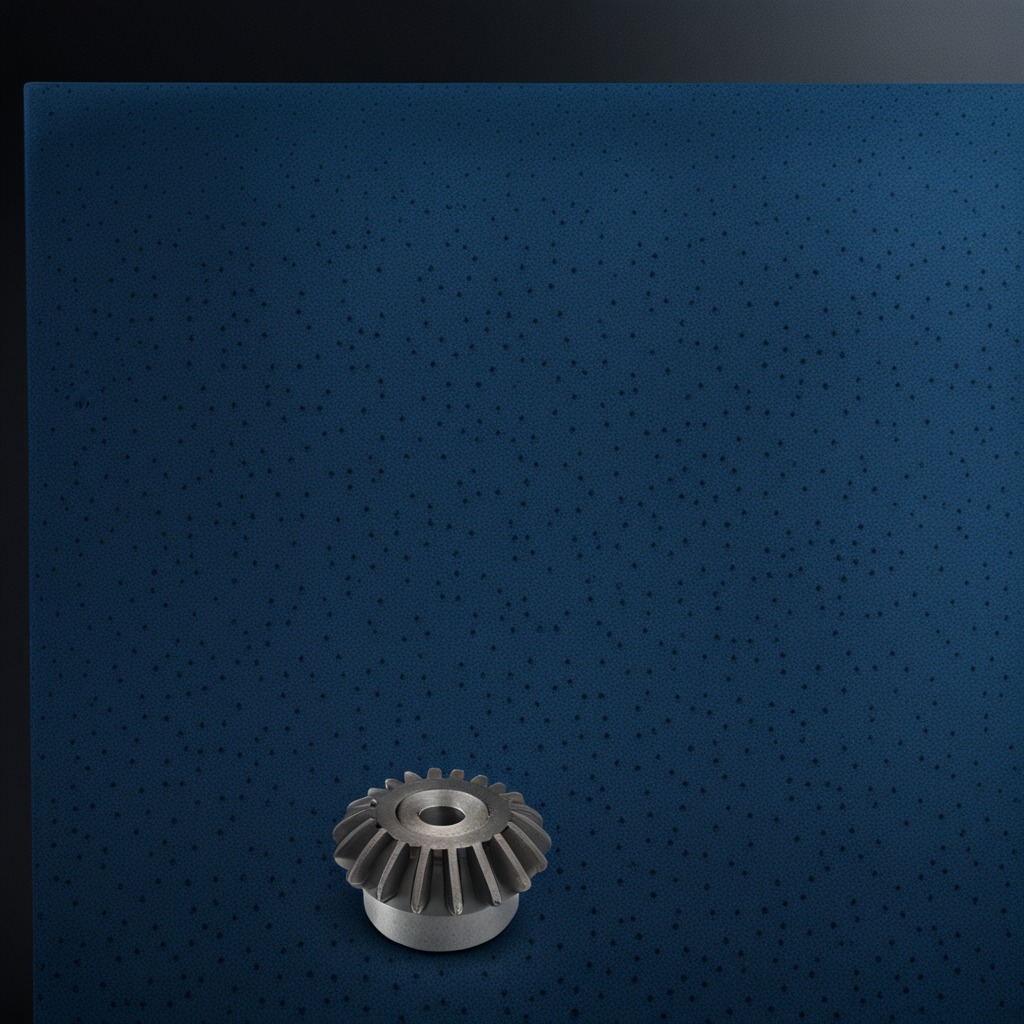
A steel gear with teeth is lying on the clean granite tabletop inside a workshop at night dim ambient light soft shadows worn but beneath the mat.